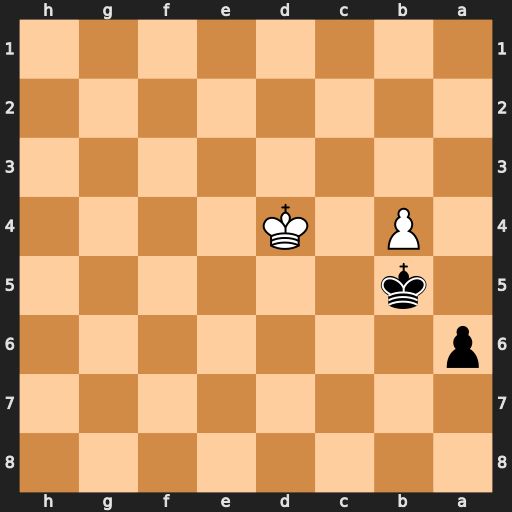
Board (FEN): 8/8/p7/1k6/1P1K4/8/8/8
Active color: b
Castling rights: -
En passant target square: -
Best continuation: Kxb4 Kd3 Kb3 Kd2 Kb2